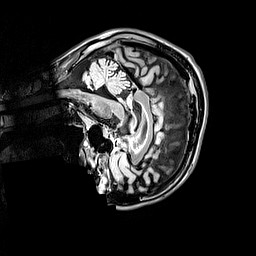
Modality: FLAIR
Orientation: sagittal
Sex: female
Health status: ill
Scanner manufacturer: siemens
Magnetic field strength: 3 T
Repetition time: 5 s
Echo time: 0.388 s